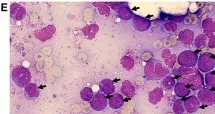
(B,E) (after one cycle of AZA) demonstrate a hypercellular marrow with ~50% of the previously described leukemic blasts (progressive disease).
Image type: pathology (giemsa)